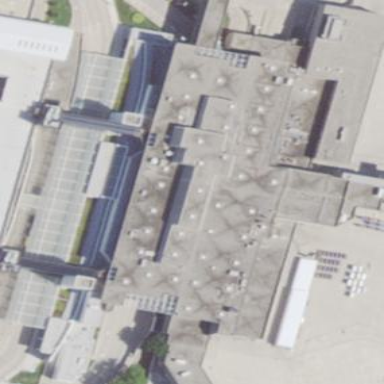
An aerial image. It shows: The main terminal building at the airport.